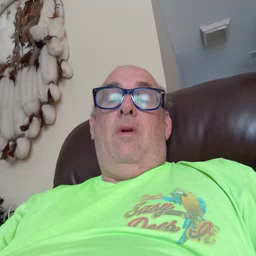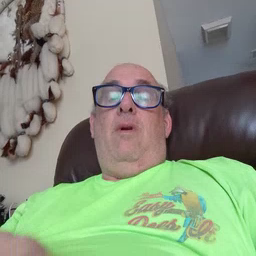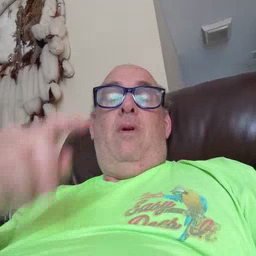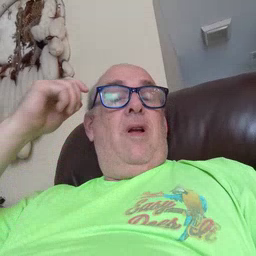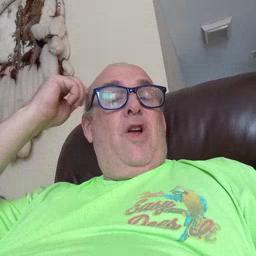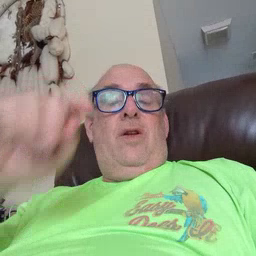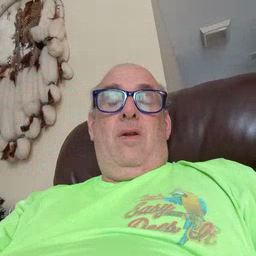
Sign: hair